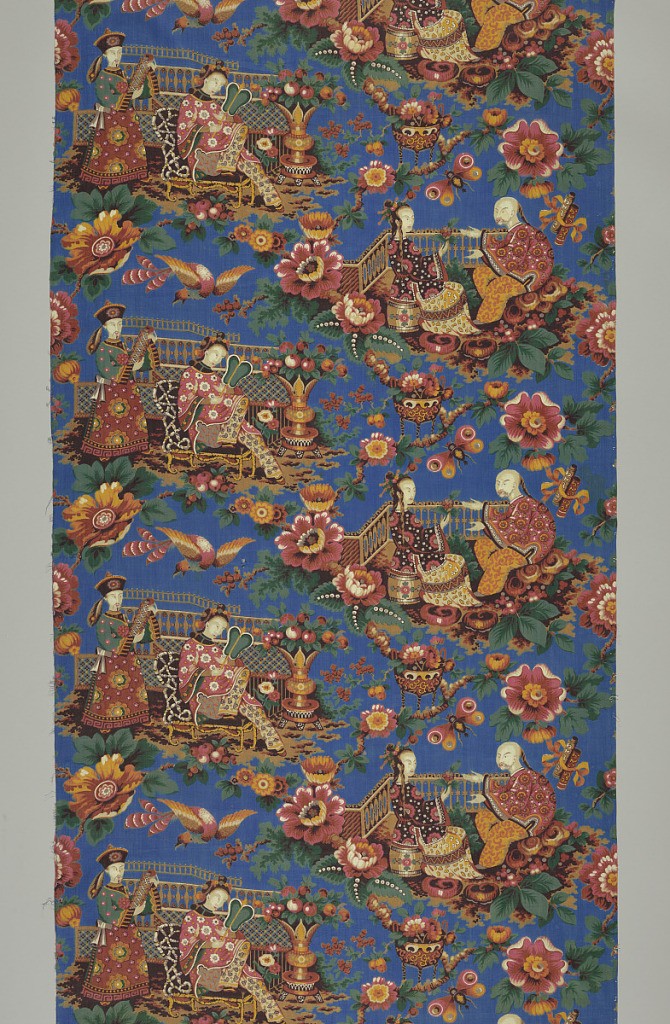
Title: Textile
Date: late 19th century
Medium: cotton Technique: printed by engraved roller on plain weave; mordant painted and dyed and resist dyed (chintz) on plain weave
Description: Chintz with a brilliant blue ground showing a coarse chinoiserie design in red, yellow, blue, black, brown and green. Two groups of Chinese figures in staggered repeat.